Field crop: maize
Growth stage: 2
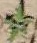
Species: atriplex